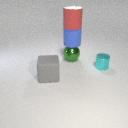
small cyan metal cylinder in front of large green metal sphere